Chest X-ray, PA view. Patient: 51 years old, sex M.
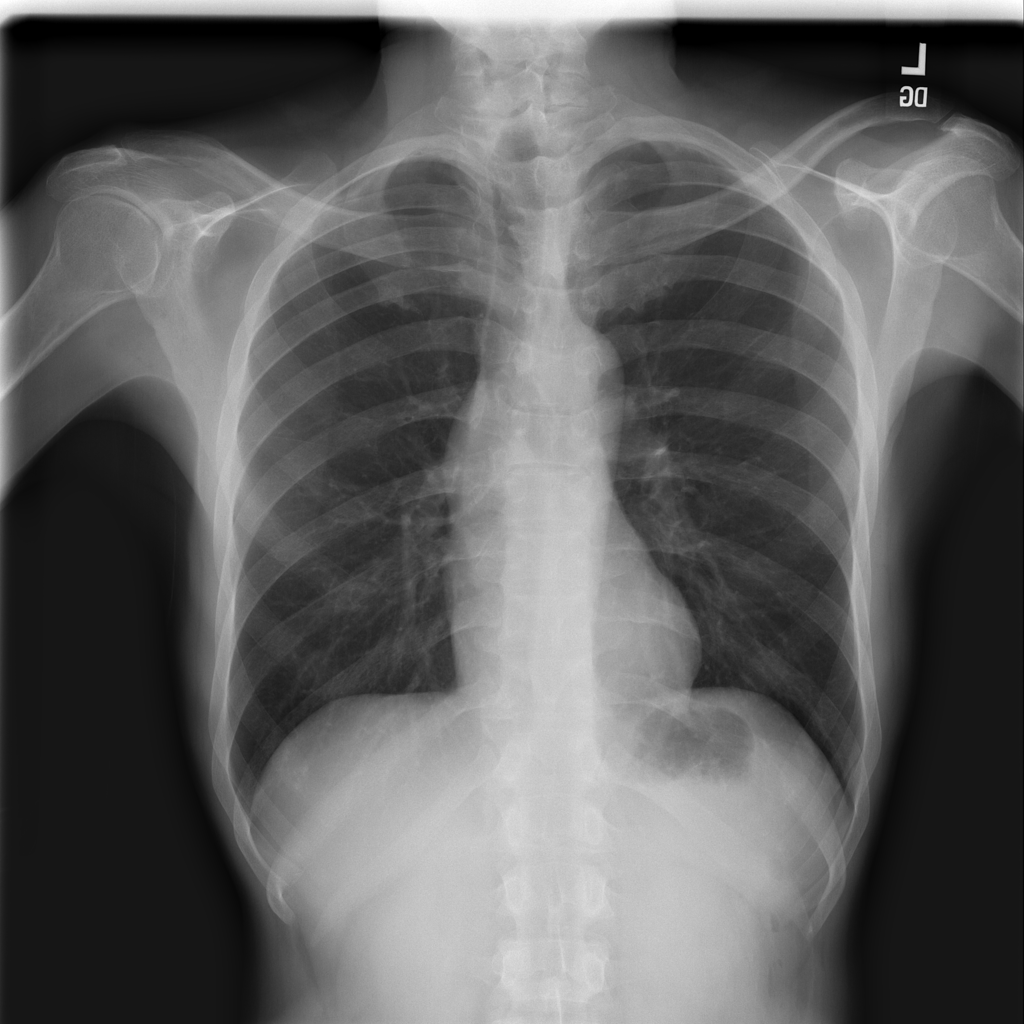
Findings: No Finding